Question: I requested iAds contract and then iTunes Connect asked me to choose the country : saudi arabia then iTunes Connect asked me for SARN, so what is the SARN ?

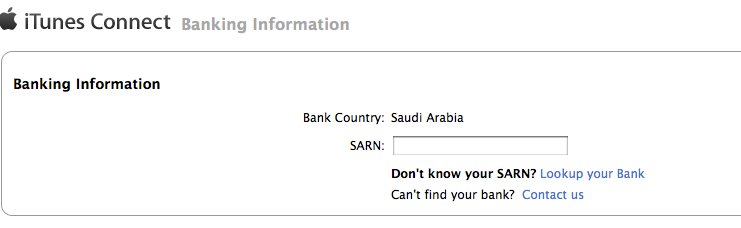
Answer: Here is the answer and it is work with me :
SARN for Saudi National Commercial Bank "lbnk lhly" is = 10